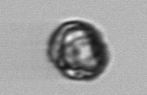
Label: Proterythropsis